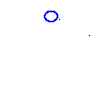
Particle: kaon